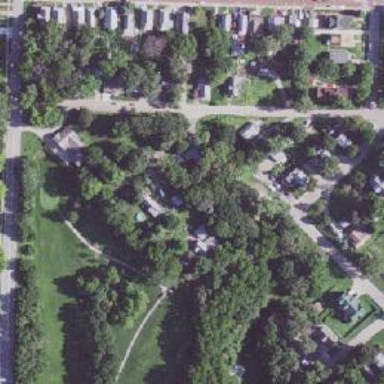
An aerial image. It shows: Residential road.